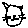
Label: cat